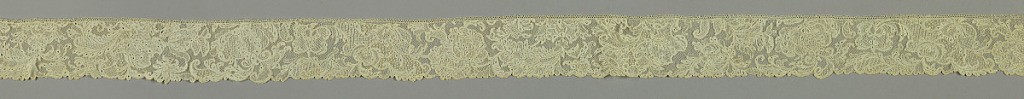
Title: Band
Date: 1700–1750
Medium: linen Technique: needle lace with ground of loop and twist with twist return
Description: Band of Point de Venise à Réseau in a design of floral sprays arranged in asymmetric bouquets. Fond: réseau ordinaire. Modes: brides tortillée, portes, gaze quadrillée.